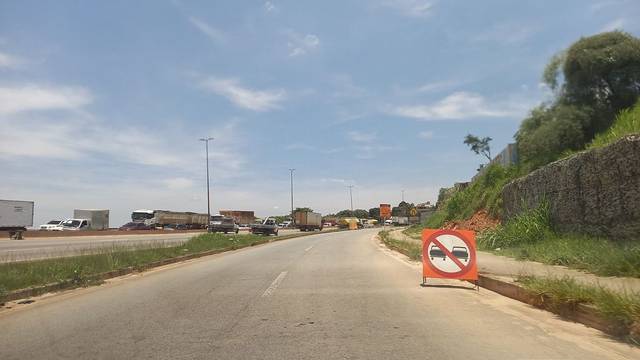
Region: Brazil
Coordinates: -19.911, -43.994